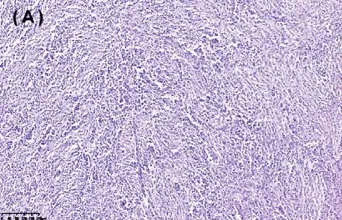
Immunohistochemical staining (IHC) of spleen follicular dendritic cell sarcoma (FDCS). Hematoxylin and eosin staining 10X.
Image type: pathology (immunostaining)